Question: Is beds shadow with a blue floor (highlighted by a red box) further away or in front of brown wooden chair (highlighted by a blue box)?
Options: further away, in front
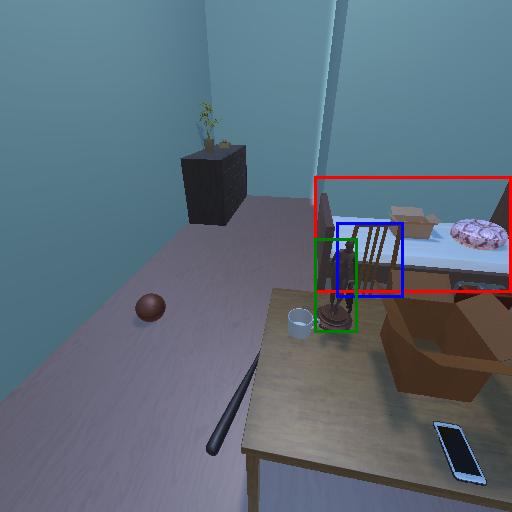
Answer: further away